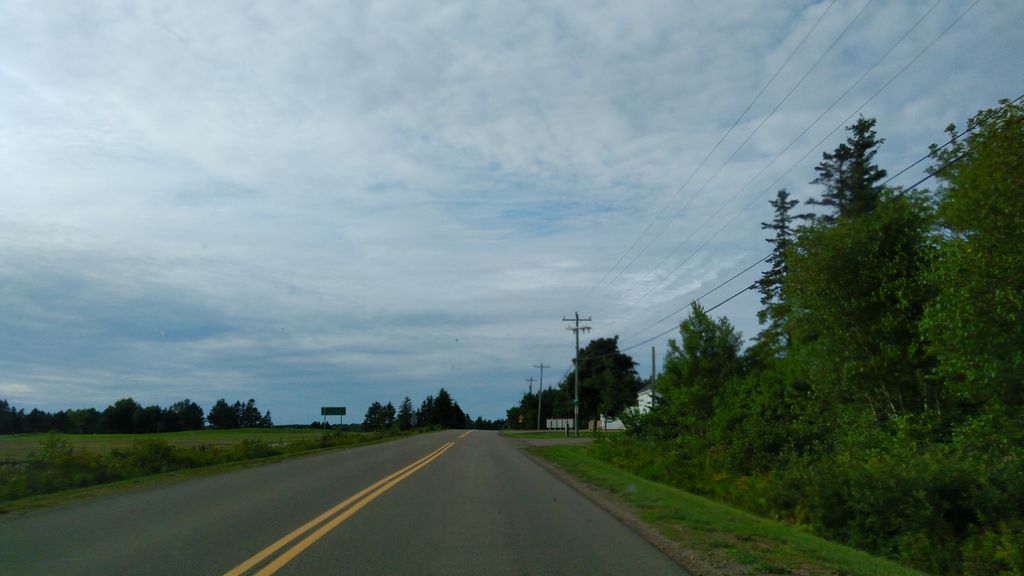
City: charlottetown